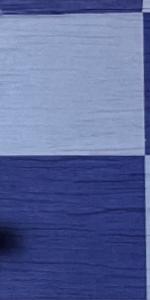
Label: Empty